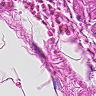
Metastatic tissue present: no